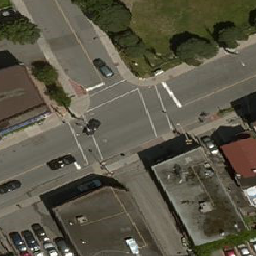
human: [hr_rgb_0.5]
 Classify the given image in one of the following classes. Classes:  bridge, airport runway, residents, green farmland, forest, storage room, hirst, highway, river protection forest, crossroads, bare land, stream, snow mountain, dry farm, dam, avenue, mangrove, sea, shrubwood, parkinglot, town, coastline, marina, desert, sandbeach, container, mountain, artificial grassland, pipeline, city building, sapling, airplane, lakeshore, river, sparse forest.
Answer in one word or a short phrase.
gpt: crossroads